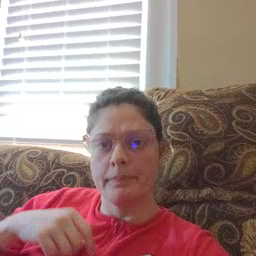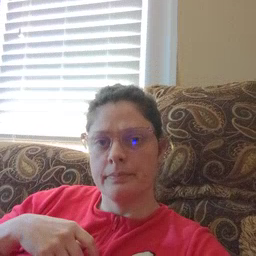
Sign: up